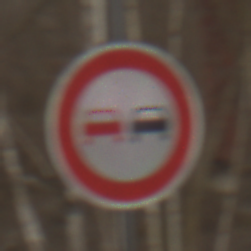
Verkehrszeichen: Ueberholverbot
Umgebung: Outdoor, Nature
Tageszeit: MorningAfternoon
Wetter: PartlyCloudy
Licht: Natural
Jahreszeit: Winter
Kontrast: MediumContrast